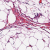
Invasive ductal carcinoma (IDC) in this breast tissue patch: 0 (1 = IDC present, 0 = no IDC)